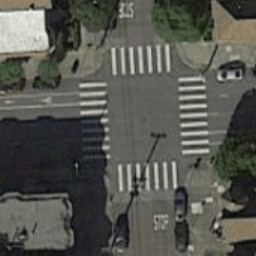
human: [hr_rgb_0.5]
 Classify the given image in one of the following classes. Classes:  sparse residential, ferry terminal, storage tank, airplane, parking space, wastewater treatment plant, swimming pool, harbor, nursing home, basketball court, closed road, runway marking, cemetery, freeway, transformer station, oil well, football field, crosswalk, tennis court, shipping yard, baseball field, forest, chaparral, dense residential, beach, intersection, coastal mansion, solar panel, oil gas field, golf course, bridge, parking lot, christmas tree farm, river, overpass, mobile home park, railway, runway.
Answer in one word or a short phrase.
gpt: crosswalk